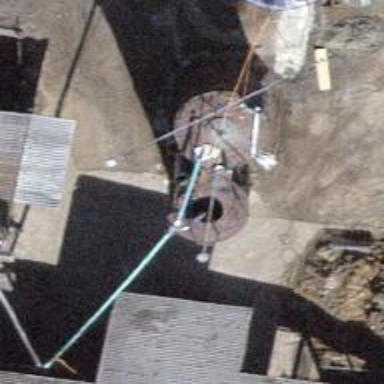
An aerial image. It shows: Silo.